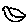
Label: bird